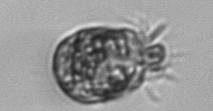
Label: Strombidium_tintinnodes